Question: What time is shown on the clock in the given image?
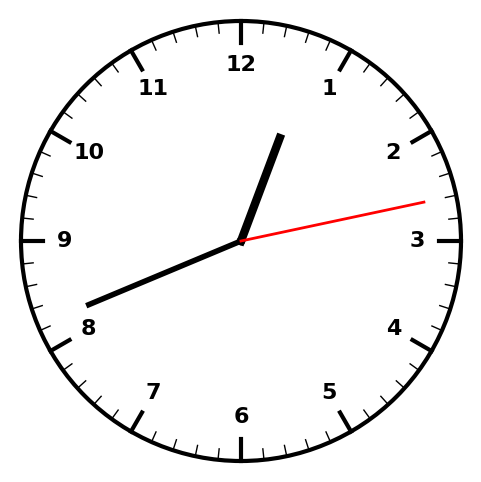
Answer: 12:41:13